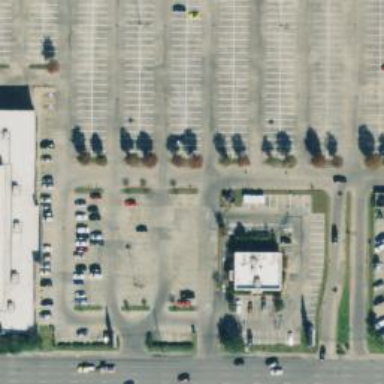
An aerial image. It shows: Parking space is available.